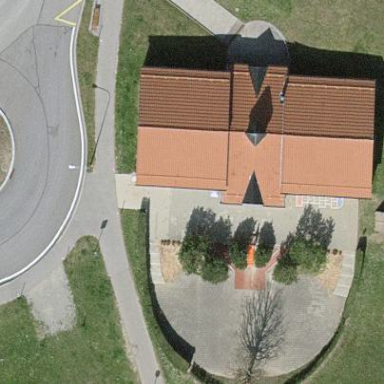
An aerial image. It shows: School building.